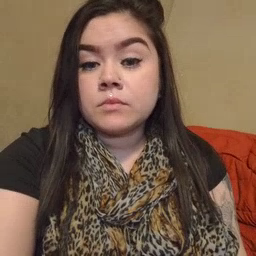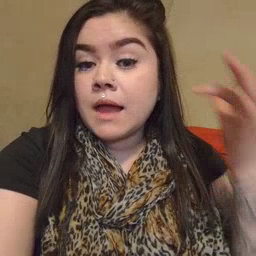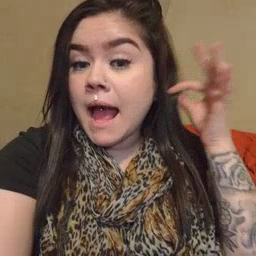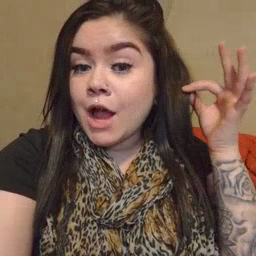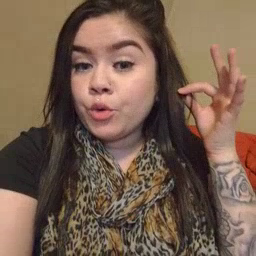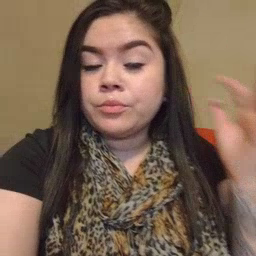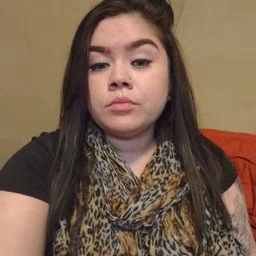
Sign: hair